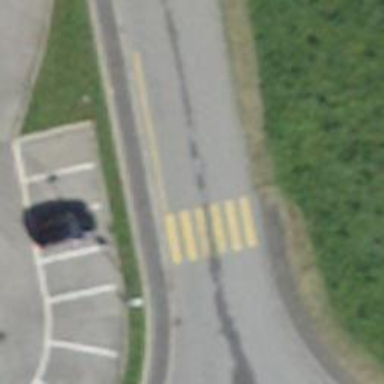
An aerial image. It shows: Zebra crossing on the road.